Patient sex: F
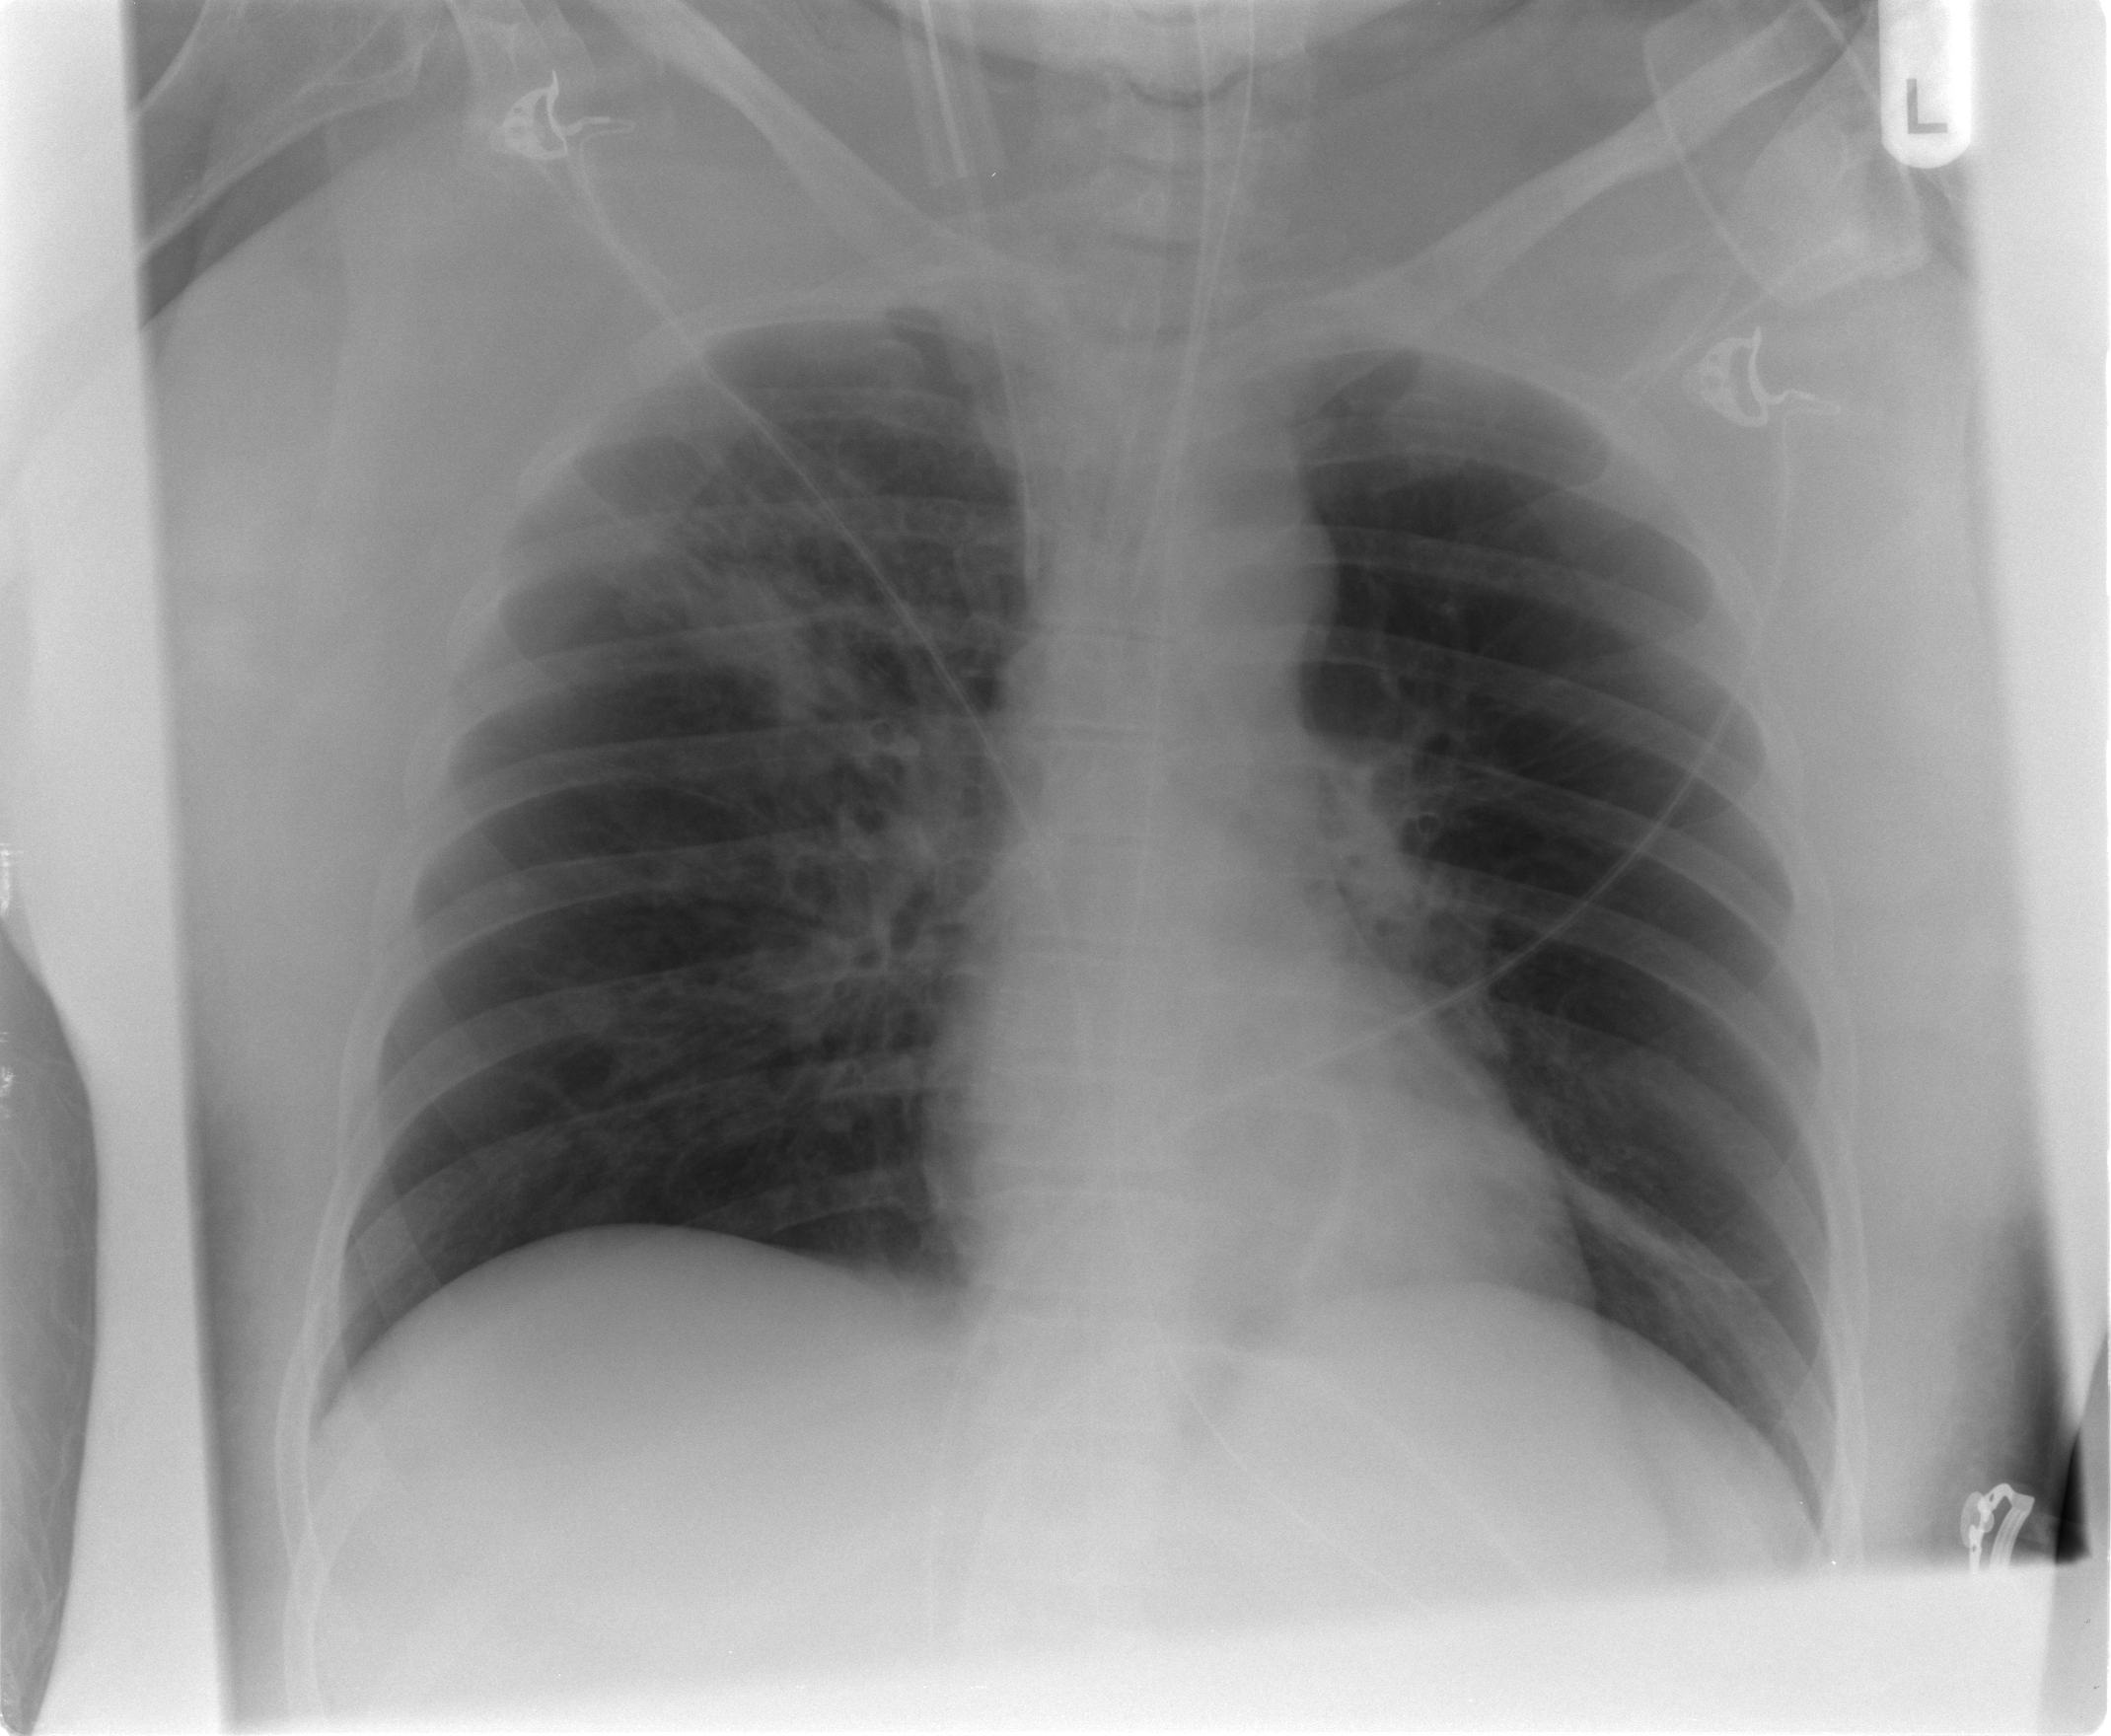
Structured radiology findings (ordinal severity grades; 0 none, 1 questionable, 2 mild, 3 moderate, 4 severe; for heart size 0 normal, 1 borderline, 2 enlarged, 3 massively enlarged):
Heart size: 0
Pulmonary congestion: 0
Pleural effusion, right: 0
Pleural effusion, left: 0
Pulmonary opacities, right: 2
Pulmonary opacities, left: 0
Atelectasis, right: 0
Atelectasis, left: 2